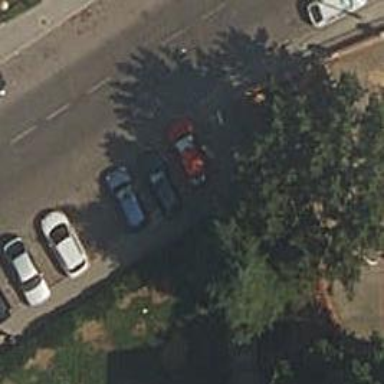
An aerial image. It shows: Sidewalk along the footway.